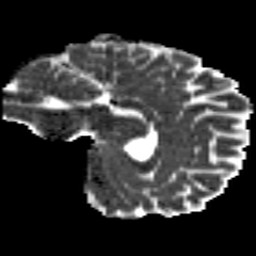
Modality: MD
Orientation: sagittal
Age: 20
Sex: male
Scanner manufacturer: siemens
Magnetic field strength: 3 T
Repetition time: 8.8 s
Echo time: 0.085 s